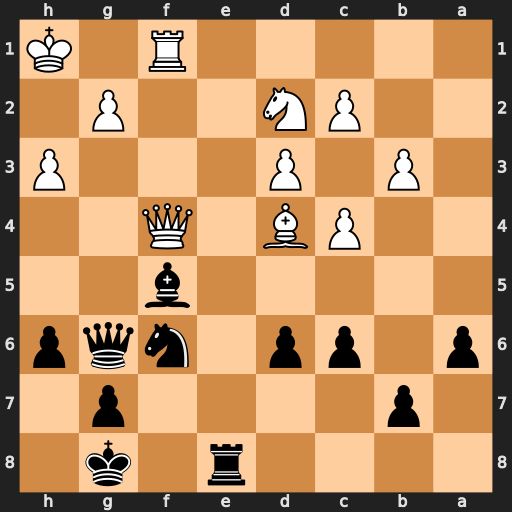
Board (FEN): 4r1k1/1p4p1/p1pp1nqp/5b2/2PB1Q2/1P1P3P/2PN2P1/5R1K
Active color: b
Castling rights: -
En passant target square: -
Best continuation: Nh5 Qf3 Ng3+ Kh2 Nxf1+